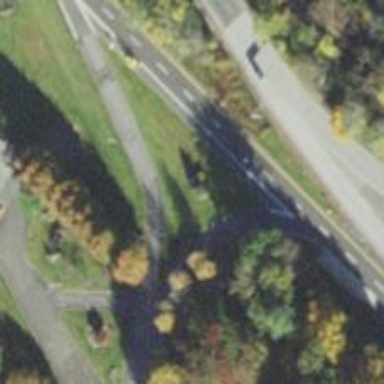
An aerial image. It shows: Secondary link road with asphalt surface.